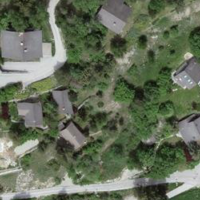
EUNIS habitat code: 55
Species observed at this site:
Acer pseudoplatanus